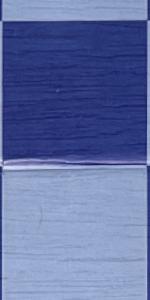
Label: Empty